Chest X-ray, AP view. Patient: 61 years old, sex F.
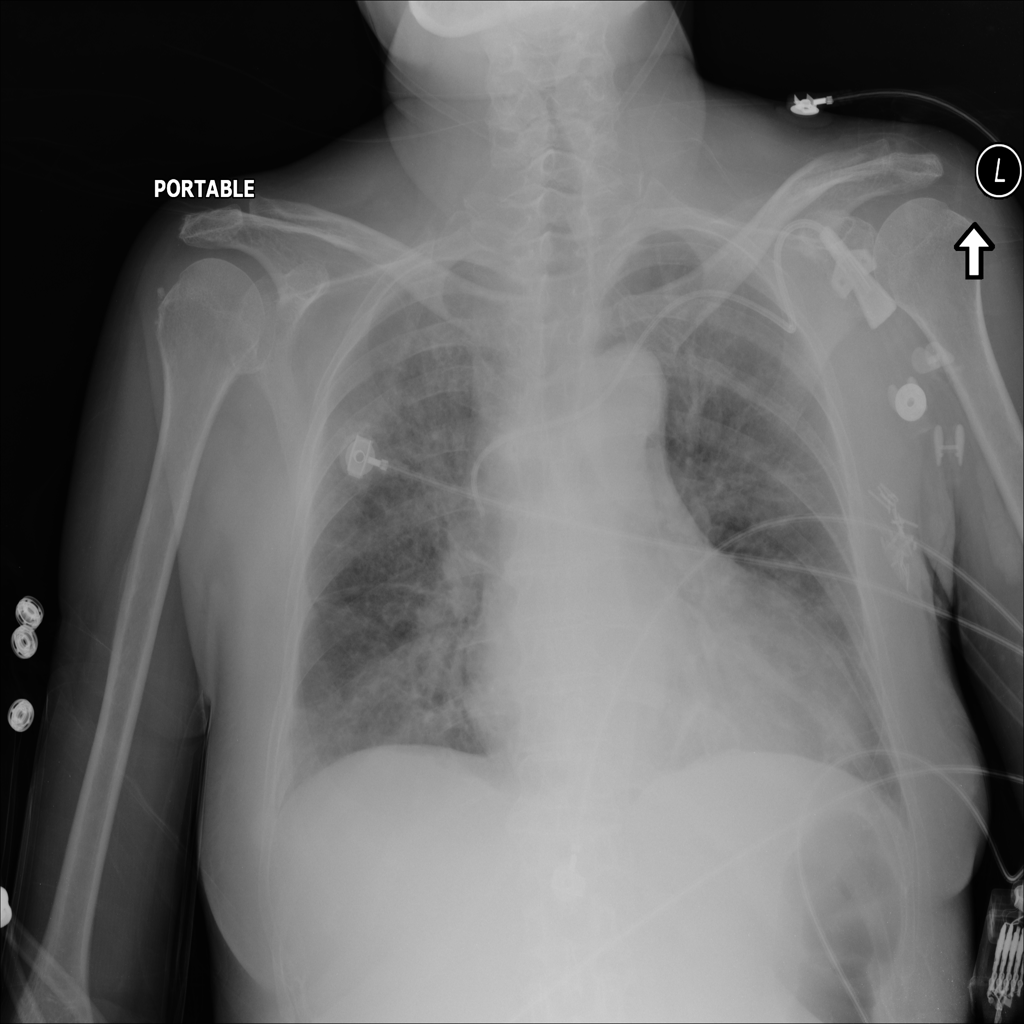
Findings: No Finding